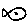
Label: fish